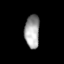
Tissue: lung
Cell type: Epithelial cells
Senescence score: 0.206
Nuclear area (px): 480
Mean DAPI intensity: 163.294